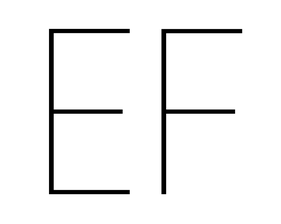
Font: Poppins-Thin